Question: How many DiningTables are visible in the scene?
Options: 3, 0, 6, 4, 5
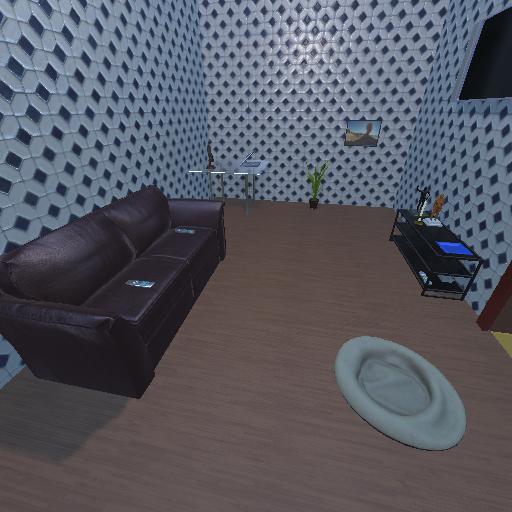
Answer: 3